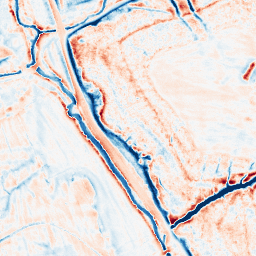
Category: edge_preserving
Decomposition family: guided
Decomposition parameters: radius: 4
eps: 1
Upsampling method: bicubic
Upsampling parameters: scale: 4
Upsampling scale: 4